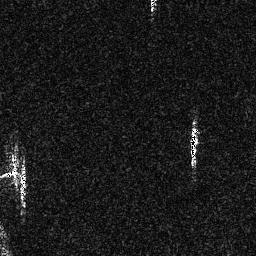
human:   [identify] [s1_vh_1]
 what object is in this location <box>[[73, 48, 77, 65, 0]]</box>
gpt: <ref>1 small ship at the right</ref>